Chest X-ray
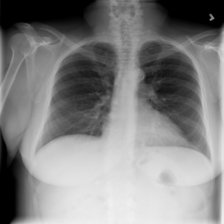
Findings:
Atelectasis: negative
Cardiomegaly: negative
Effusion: negative
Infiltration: negative
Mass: negative
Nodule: negative
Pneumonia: negative
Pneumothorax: negative
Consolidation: negative
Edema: negative
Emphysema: negative
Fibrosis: negative
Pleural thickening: negative
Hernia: negative